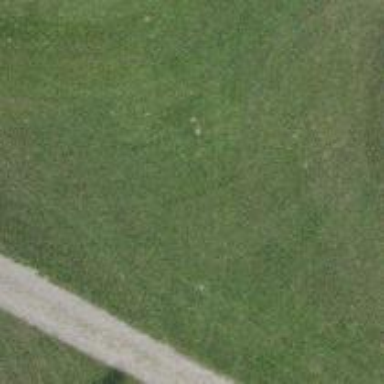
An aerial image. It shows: Golf fairway surrounded by grass.